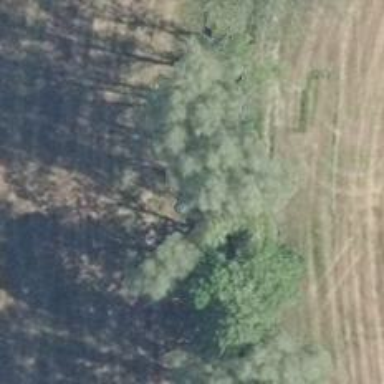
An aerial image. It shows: Row of trees in natural setting.